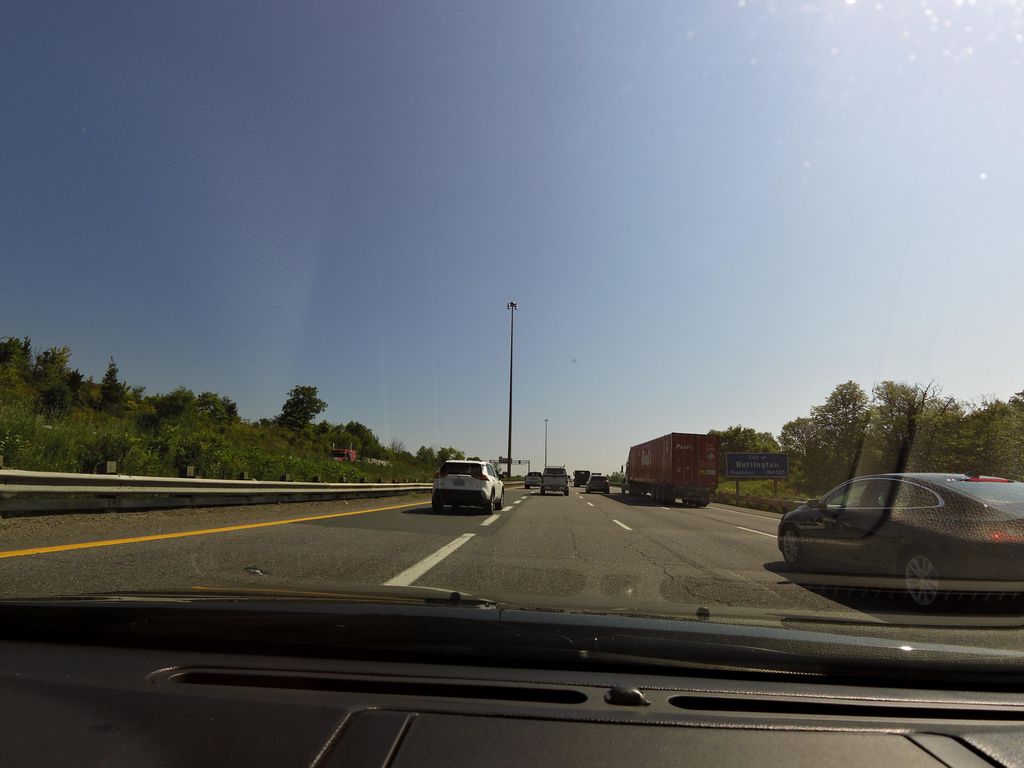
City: hamilton